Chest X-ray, PA view. Patient: 54 years old, sex F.
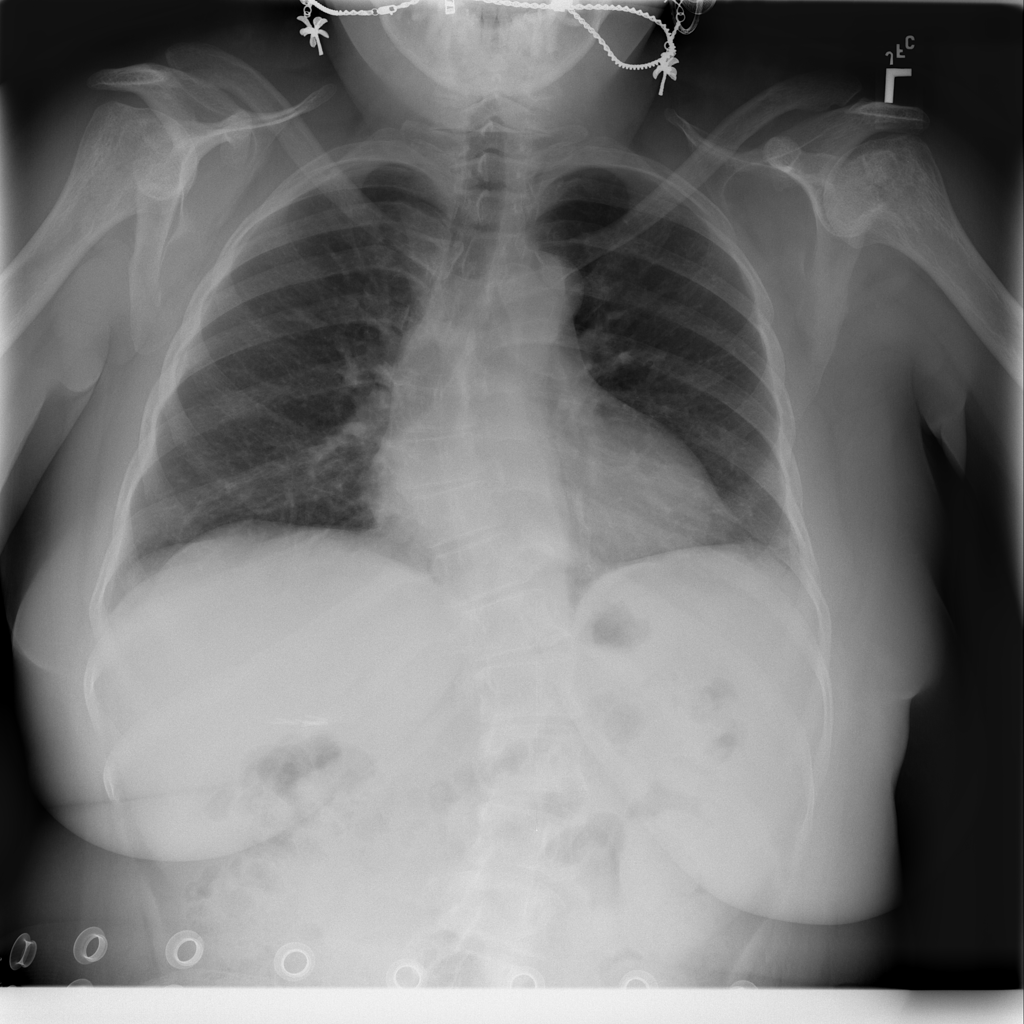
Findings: Atelectasis, Cardiomegaly, Effusion, Infiltration